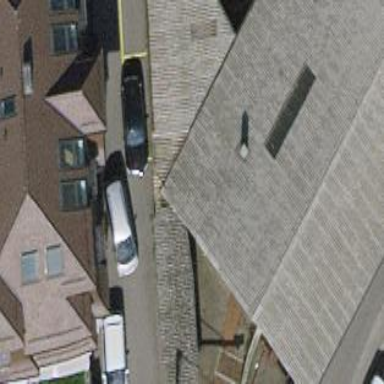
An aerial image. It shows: View of roof of building.